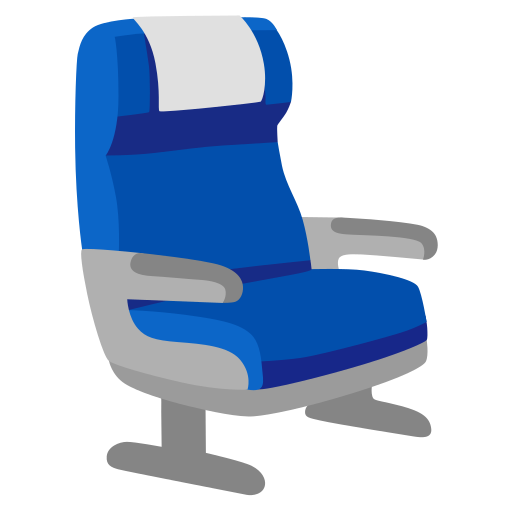
Emoji: 💺